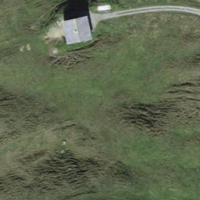
EUNIS habitat code: 23
Species observed at this site:
Marmota marmota